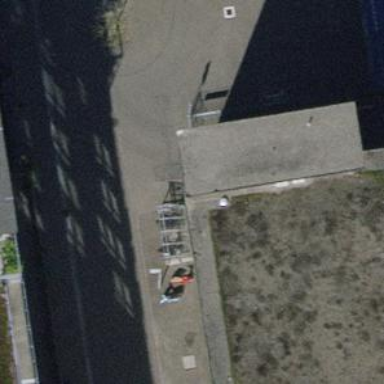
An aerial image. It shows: Bicycle parking area with rack.